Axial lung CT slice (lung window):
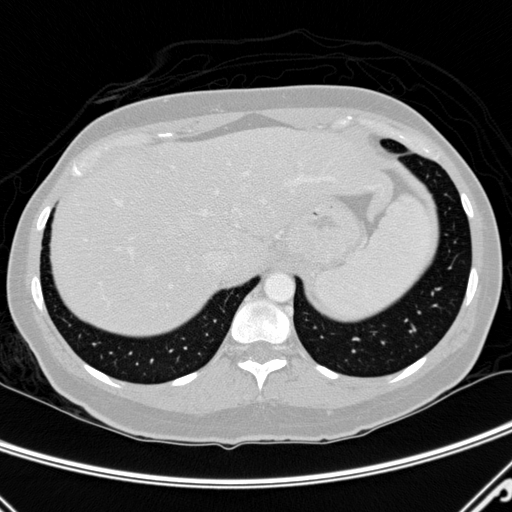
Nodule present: no